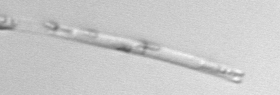
Label: Eucampia_morphytype1